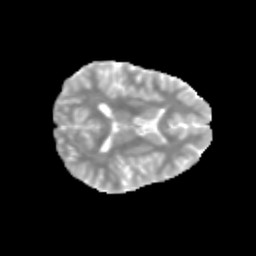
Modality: MD
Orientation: axial
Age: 14
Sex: female
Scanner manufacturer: siemens
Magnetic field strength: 3 T
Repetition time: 3.8 s
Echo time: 0.07 s